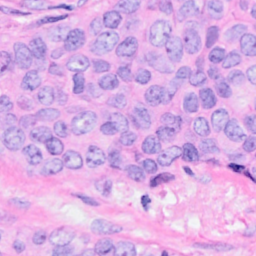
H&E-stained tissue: Breast